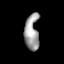
Tissue: lung
Cell type: Endothelial cells
Senescence score: 0.2212
Nuclear area (px): 500
Mean DAPI intensity: 158.848